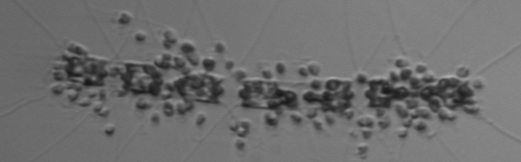
Label: Chaetoceros_didymus_TAG_external_flagellate